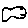
Label: fish